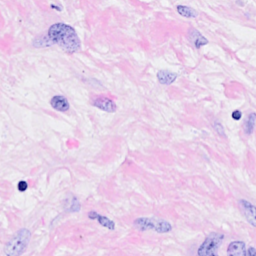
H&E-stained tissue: Breast